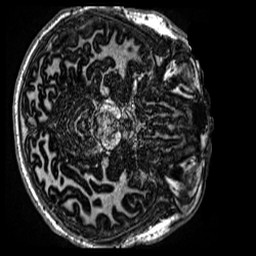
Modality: MP2RAGE
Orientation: axial
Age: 12
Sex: male
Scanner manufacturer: siemens
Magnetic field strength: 3 T
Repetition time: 4 s
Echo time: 0.00299 s